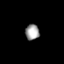
Tissue: prostate
Cell type: T cells
Senescence score: 0.3619
Nuclear area (px): 213
Mean DAPI intensity: 159.615